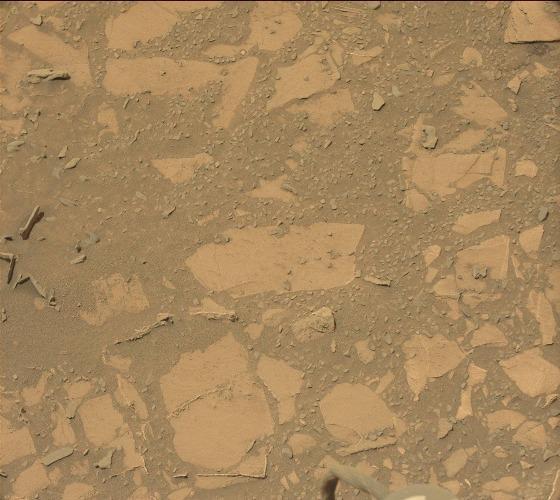
Terrain classes present: Background, Bedrock, Gravel / Sand / Soil